Here is a 2-D grayscale rendering of raw bearing vibration samples (signal-to-image). Diagnose the bearing from this image, choosing from: normal, inner_race, outer_race, ball.
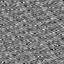
Answer: outer_race